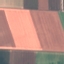
Land use / land cover: AnnualCrop